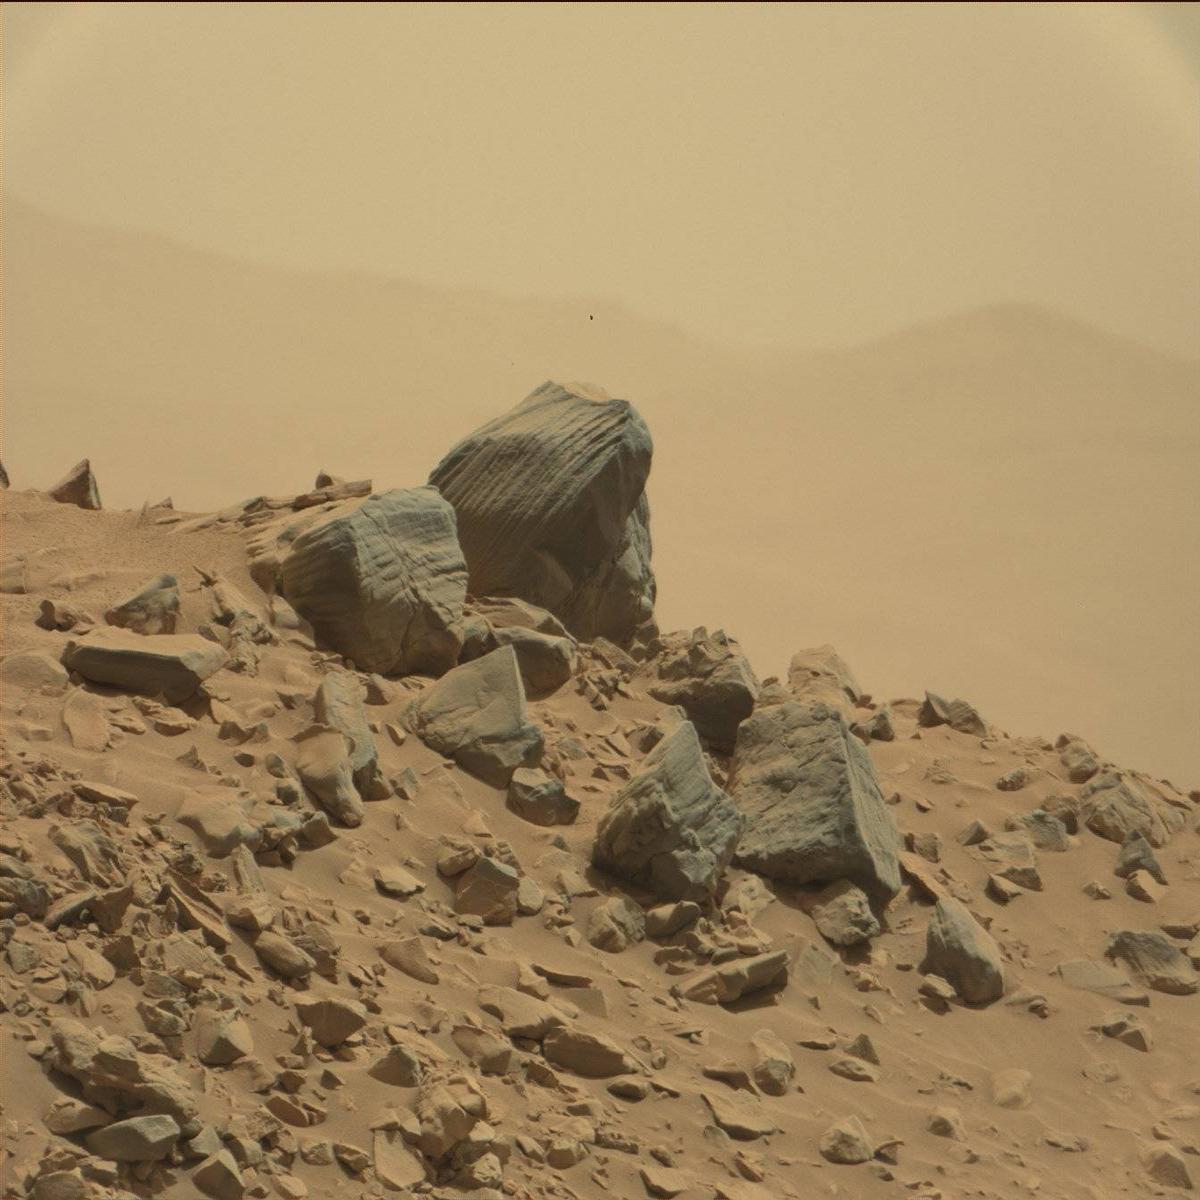
Terrain classes present: Bedrock, Ridge, Sand / Soil, Sky